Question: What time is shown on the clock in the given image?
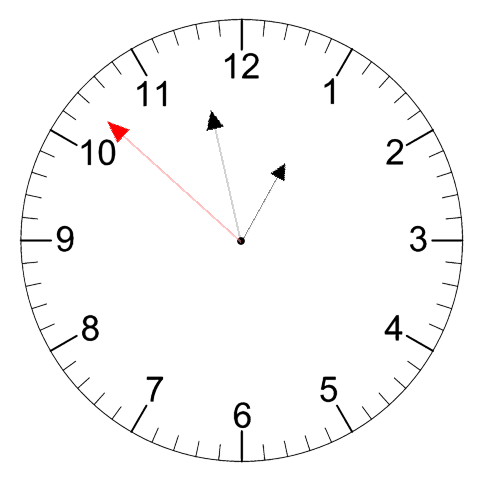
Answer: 12:57:52